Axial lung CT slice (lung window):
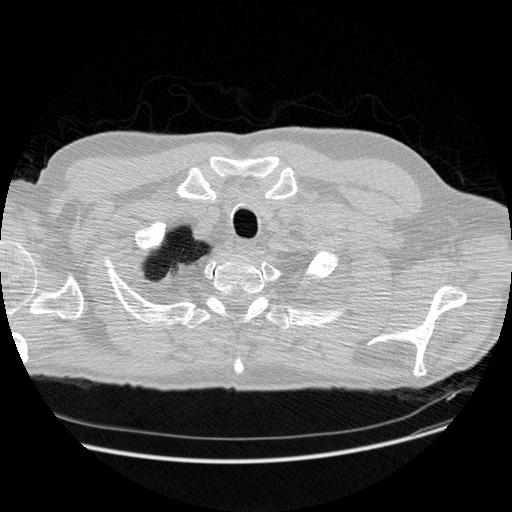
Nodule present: no